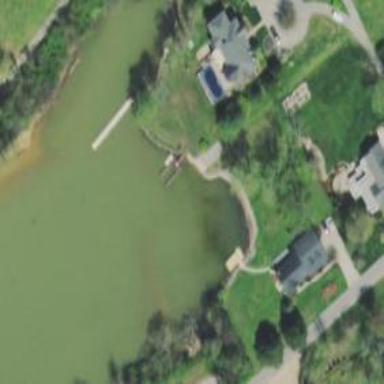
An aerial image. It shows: Dock located along the waterway.